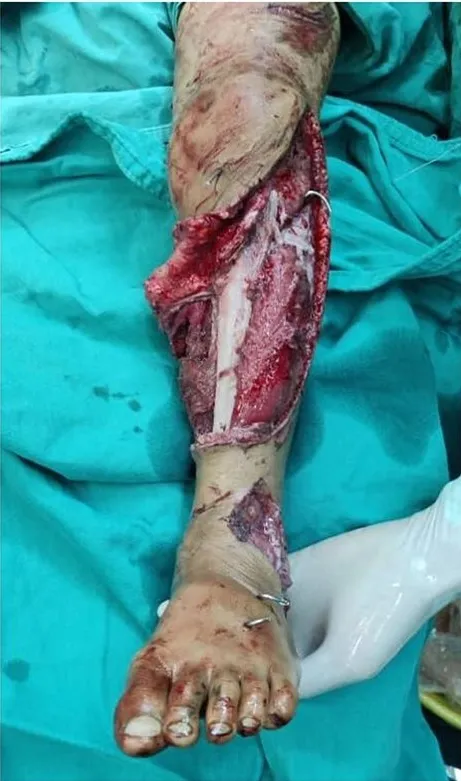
Shows the leg following the placement of the K-wire and prior to suturing the skin flap.
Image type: medical_photograph (other_medical_photograph)